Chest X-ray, AP view. Patient: 53 years old, sex F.
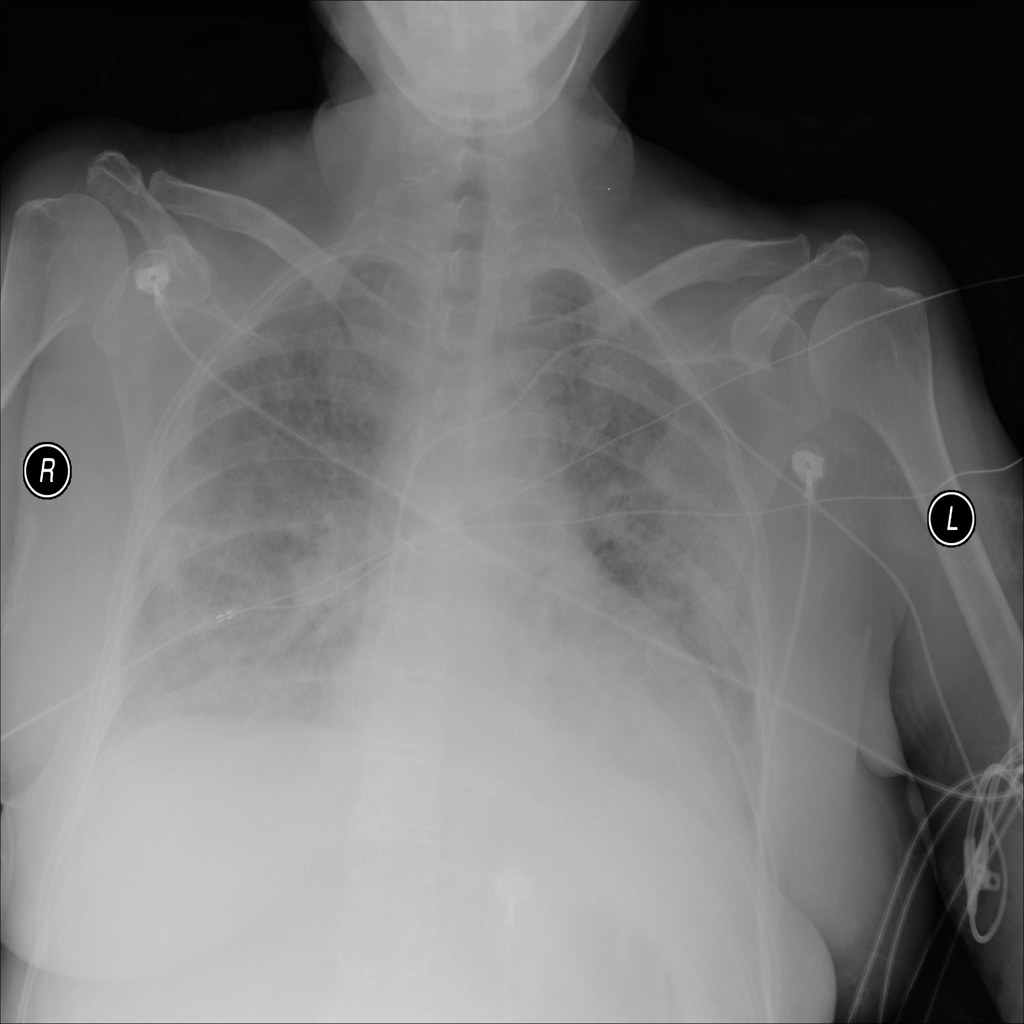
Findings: Infiltration